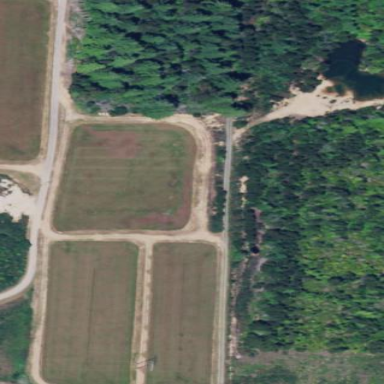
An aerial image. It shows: Farmland where cranberries are grown.